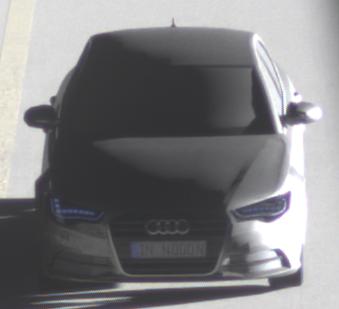
Make: Audi
Model: A6 2.0 TFSI
Detailed model: A6 (C7) Limousine
Model produced from: 2011/10
Model produced until: 2014/09
Doors: 4
Color: gray
Road condition: dry road
Daytime: sunrise or sunset
Contrast: high contrast